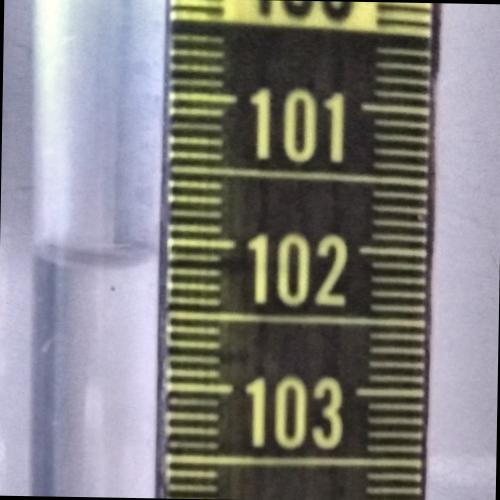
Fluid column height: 102.2 cm